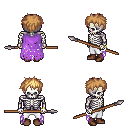
a pixel art fantasy rpg character, male body template, skeleton, maroon tattered cape, white pants, light blonde bedhead hairstyle, bracelets, brown shoes, spear, four views (front, back, left, right), 2x2 character sprite sheet, small pixel art, hard edges, no anti-aliasing